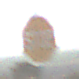
Verkehrszeichen: Stop
Umgebung: Outdoor, Nature
Tageszeit: MorningAfternoon
Wetter: Clear
Licht: Natural
Jahreszeit: NotSpecified
Kontrast: HighContrast